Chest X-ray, PA view. Patient: 28 years old, sex F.
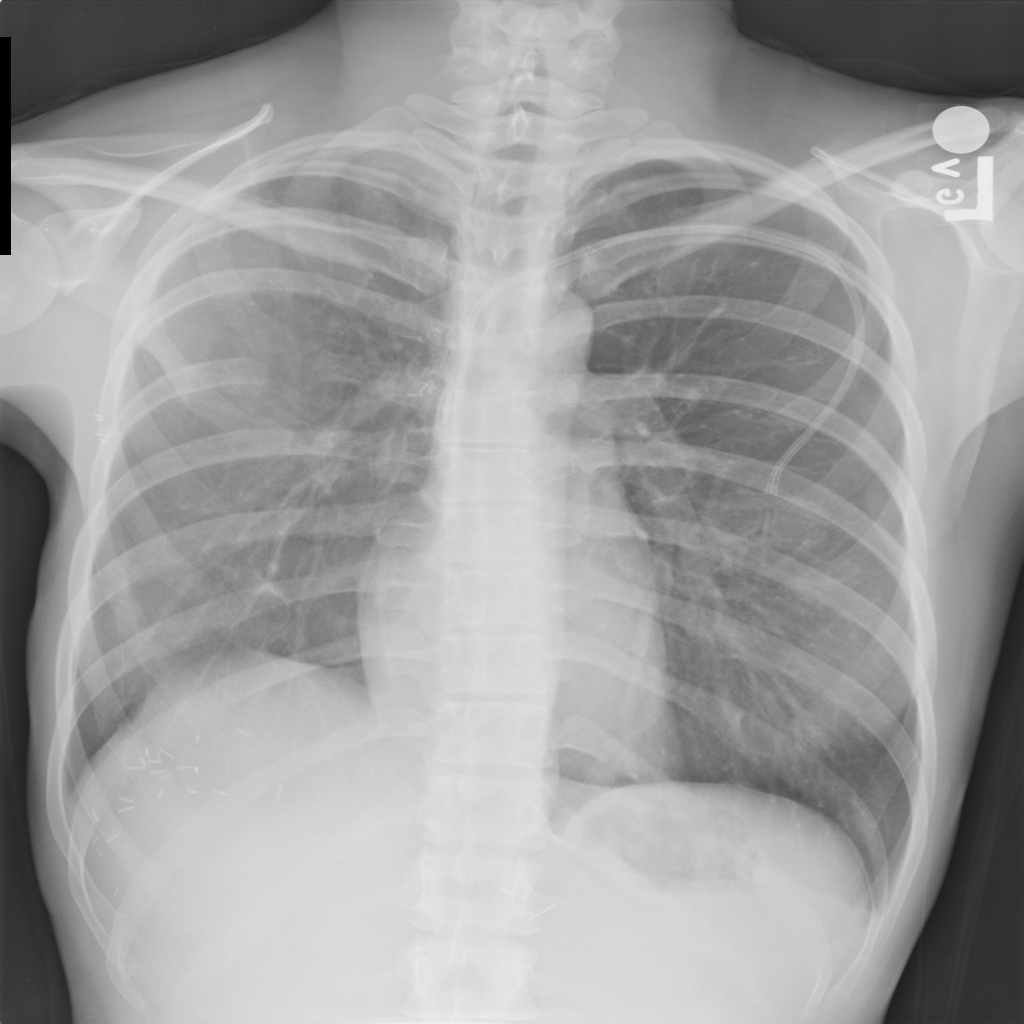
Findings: No Finding